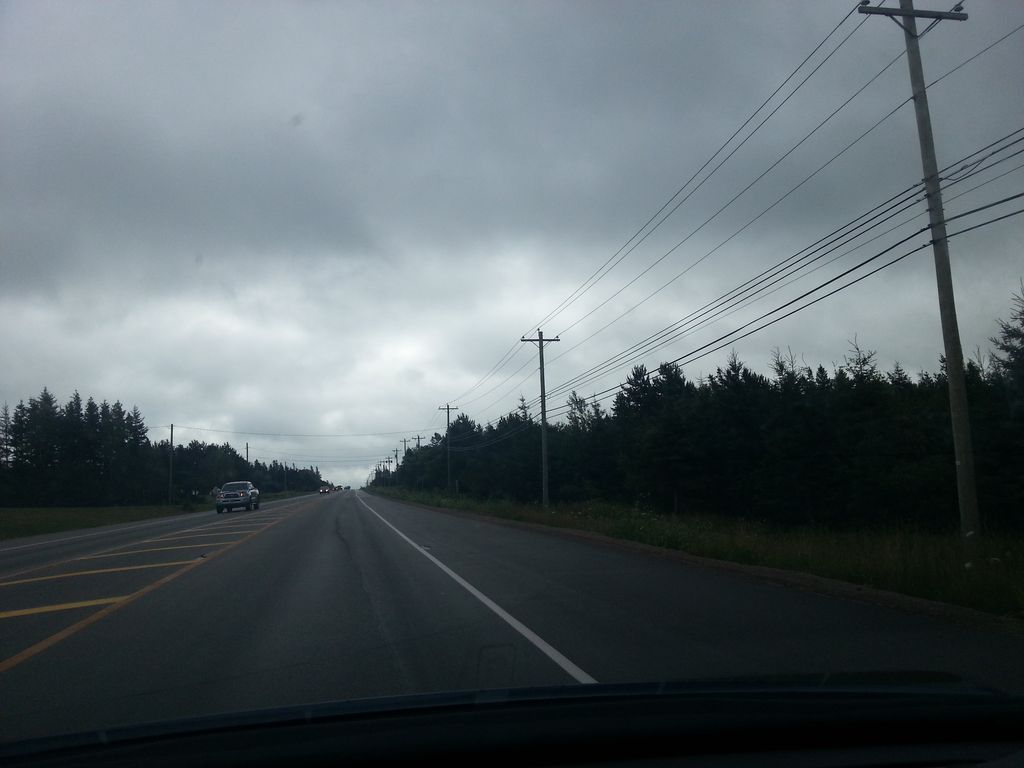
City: charlottetown